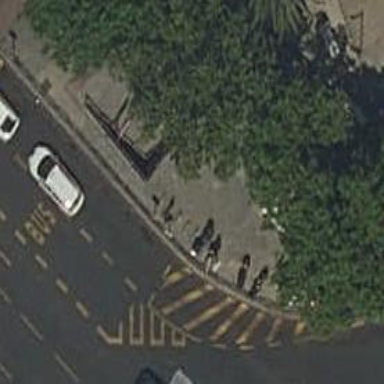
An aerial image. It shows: Footway with paving stones leading through tunnel.